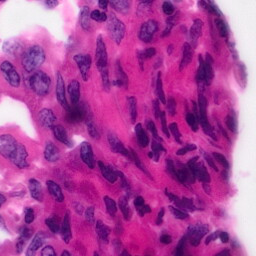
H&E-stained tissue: Pancreatic